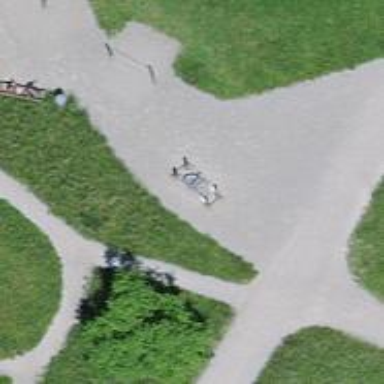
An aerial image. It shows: Playground with springy equipment.